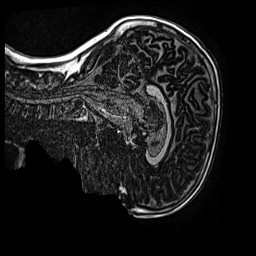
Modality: MP2RAGE
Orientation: sagittal
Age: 11
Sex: female
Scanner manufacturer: siemens
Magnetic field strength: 3 T
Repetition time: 4 s
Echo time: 0.00299 s